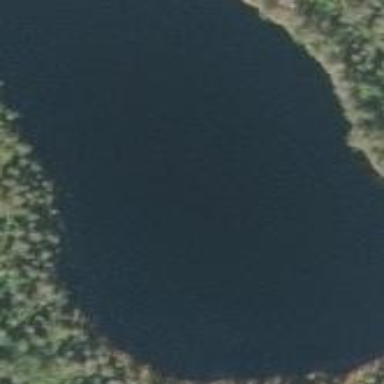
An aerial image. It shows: Lake with natural water.